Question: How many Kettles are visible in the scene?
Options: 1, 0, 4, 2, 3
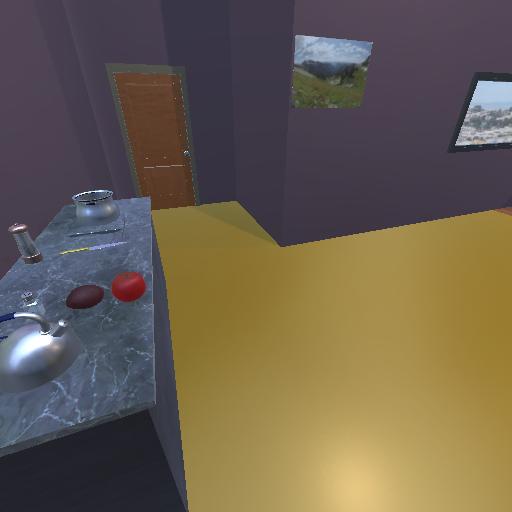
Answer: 1